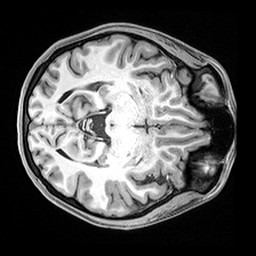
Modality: T1w
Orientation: axial
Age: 26
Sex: female
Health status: healthy
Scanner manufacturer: siemens
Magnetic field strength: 3 T
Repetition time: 2.4 s
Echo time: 0.00217 s